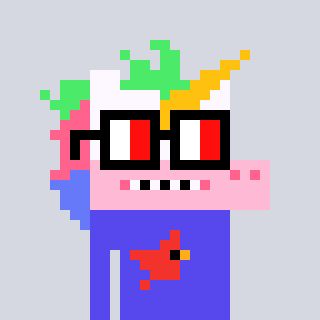
a pixel art character with square glasses with black frames and red eyes, a unicorn-shaped head and a computerblue-colored body on a cool background